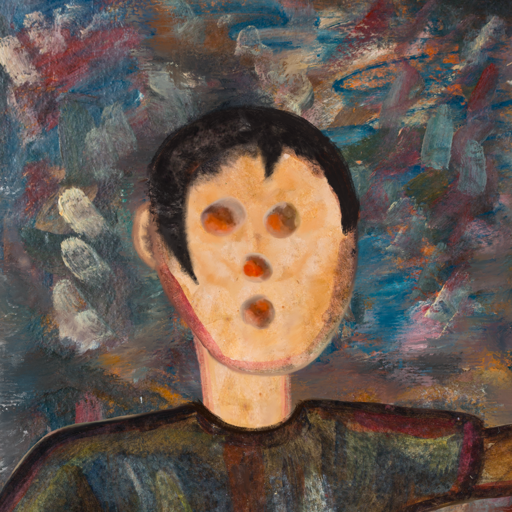
Background: Boggyland, Head And Neck Front: Childish, Face Front: Rupkatha, Bust: Mosgoul, Hair Front: Roy_Bahadur, Head Accessory: Blank, Second Necklace: Blank, Necklace: Blank, Baby: Blank